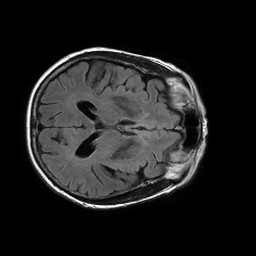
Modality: FLAIR
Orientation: axial
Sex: female
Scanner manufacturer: philips
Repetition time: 11 s
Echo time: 0.125 s